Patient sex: F
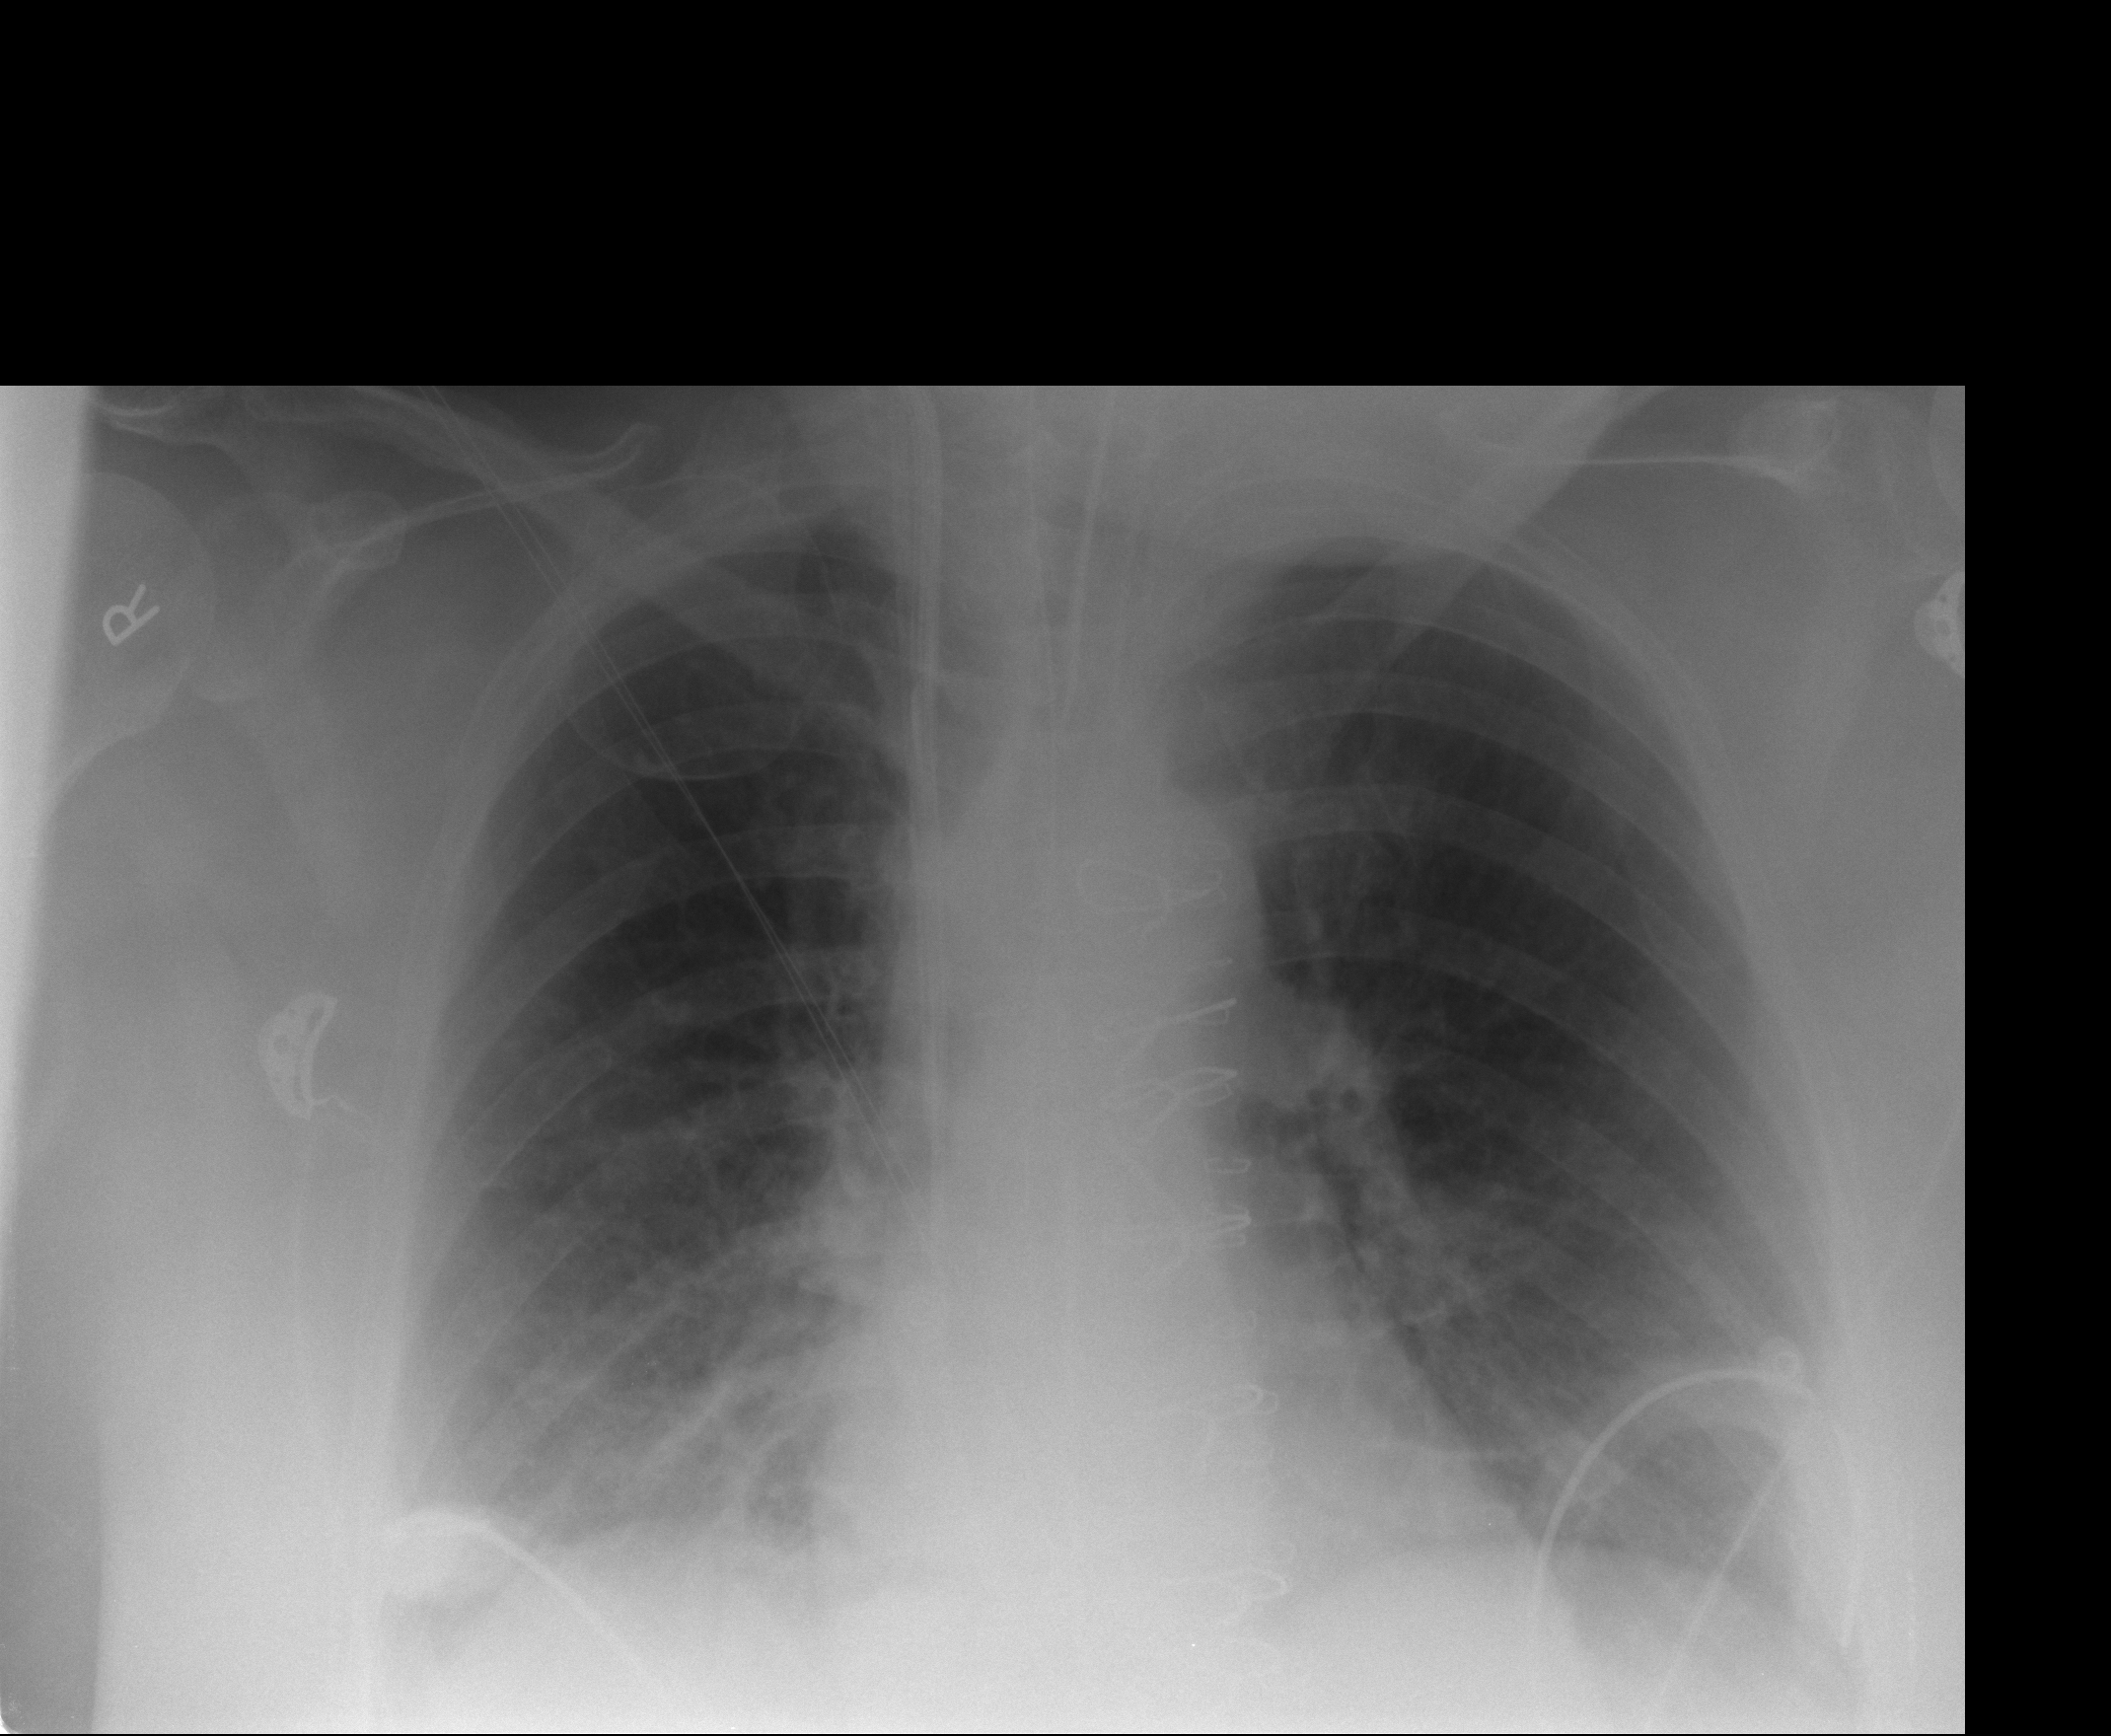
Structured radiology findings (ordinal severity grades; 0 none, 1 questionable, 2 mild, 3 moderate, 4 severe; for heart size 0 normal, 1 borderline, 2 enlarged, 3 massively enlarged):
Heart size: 0
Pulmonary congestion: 2
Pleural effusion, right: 1
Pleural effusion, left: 1
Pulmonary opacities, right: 0
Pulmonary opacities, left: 0
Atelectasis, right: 1
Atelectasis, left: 1